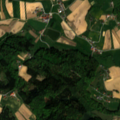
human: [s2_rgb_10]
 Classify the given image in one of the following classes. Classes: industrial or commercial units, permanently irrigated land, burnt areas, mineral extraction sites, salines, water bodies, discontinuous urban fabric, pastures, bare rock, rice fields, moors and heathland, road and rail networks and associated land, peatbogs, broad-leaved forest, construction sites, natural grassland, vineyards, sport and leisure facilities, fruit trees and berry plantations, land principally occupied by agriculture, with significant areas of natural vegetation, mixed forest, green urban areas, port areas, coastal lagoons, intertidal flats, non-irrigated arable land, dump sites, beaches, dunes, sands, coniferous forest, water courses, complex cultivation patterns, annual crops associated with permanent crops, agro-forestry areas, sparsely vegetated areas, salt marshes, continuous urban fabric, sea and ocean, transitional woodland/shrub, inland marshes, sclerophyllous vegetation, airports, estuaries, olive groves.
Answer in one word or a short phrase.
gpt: pastures, complex cultivation patterns, broad-leaved forest, mixed forest